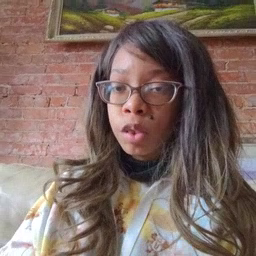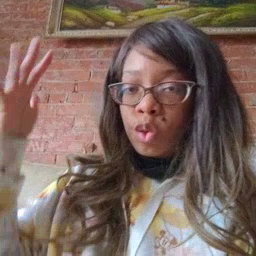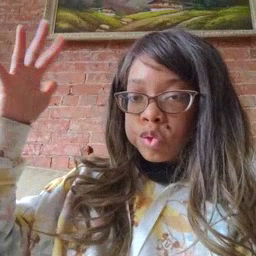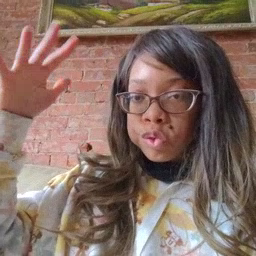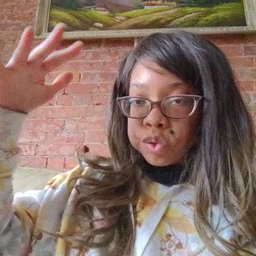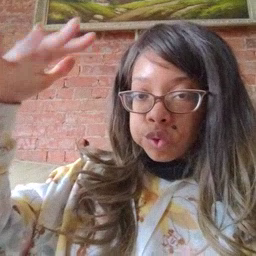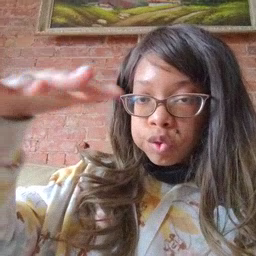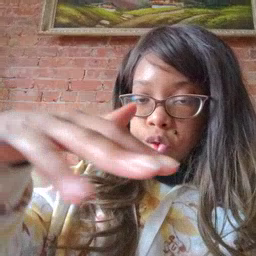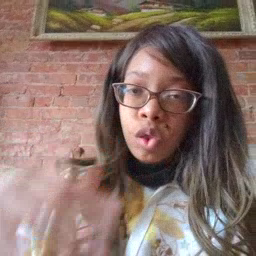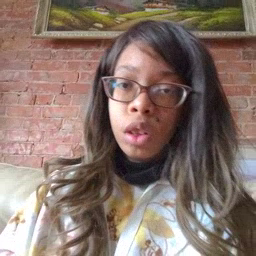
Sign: helicopter